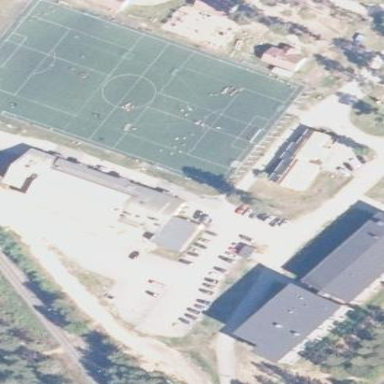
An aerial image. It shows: Sports centre building.